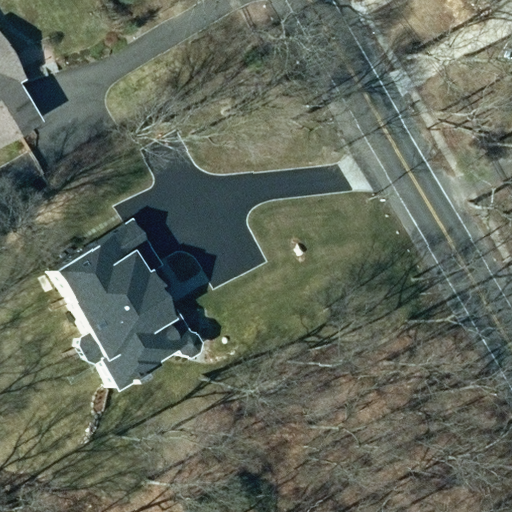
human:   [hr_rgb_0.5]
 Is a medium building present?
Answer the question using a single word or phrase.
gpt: no

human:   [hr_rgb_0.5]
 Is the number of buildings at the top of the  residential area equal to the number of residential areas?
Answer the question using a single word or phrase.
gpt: no

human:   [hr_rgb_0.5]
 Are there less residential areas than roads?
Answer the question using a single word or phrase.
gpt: no

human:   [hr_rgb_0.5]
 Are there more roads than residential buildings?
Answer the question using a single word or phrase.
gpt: no

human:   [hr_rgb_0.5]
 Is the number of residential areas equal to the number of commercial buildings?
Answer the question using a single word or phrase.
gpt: no

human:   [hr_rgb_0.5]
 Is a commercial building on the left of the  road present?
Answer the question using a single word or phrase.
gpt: no

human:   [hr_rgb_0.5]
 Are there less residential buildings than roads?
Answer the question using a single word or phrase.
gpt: no

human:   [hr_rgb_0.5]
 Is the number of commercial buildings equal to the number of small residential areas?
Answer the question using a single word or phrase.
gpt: yes

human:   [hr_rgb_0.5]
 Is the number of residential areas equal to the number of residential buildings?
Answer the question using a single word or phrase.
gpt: yes

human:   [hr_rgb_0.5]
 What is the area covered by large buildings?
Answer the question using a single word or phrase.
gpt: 0m2

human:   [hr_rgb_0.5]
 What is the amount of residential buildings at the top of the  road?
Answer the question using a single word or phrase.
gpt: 1

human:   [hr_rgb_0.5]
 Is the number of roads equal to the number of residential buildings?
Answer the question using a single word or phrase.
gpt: yes

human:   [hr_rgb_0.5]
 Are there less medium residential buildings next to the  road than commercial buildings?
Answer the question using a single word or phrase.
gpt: no

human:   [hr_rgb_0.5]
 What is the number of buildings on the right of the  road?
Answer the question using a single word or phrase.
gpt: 0

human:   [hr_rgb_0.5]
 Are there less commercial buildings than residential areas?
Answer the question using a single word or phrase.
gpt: yes

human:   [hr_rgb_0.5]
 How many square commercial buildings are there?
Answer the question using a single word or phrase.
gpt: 0

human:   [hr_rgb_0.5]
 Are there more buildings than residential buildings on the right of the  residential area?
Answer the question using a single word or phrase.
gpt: no

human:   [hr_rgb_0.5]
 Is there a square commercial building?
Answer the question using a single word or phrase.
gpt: no

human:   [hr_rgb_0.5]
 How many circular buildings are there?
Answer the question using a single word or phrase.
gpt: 0

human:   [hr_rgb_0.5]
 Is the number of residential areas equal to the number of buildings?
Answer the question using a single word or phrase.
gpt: yes

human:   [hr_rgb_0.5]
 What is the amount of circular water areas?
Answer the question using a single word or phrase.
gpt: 0

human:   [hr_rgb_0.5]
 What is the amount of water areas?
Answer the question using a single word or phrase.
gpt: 0

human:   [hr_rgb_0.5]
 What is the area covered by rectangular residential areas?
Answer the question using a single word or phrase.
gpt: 10637m2

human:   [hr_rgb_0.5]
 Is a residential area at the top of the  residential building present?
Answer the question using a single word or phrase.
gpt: yes

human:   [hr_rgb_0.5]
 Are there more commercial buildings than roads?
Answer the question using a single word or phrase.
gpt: no

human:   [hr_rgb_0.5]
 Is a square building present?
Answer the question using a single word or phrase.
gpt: no

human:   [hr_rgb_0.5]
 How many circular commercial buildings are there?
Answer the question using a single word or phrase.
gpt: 0

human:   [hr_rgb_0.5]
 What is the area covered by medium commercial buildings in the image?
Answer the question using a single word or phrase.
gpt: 0m2

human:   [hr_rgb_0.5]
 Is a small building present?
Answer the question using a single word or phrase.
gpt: yes

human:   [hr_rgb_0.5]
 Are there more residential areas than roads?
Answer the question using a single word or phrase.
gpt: no

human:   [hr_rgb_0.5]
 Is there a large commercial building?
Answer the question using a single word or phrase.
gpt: no

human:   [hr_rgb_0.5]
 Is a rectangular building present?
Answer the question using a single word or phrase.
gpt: no

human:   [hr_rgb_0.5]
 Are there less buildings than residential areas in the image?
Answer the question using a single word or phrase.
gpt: no

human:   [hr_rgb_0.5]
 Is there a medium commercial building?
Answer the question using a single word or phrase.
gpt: no

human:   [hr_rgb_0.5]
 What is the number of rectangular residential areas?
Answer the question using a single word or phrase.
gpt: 1

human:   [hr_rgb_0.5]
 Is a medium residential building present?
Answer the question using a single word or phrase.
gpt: no